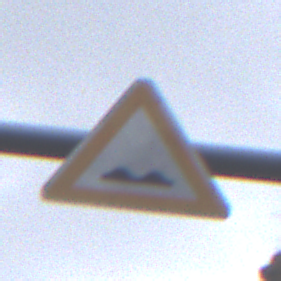
Verkehrszeichen: UnebeneFahrbahn
Umgebung: Outdoor, Urban
Tageszeit: MorningAfternoon
Wetter: Overcast
Licht: Natural
Jahreszeit: NotSpecified
Kontrast: LowContrast